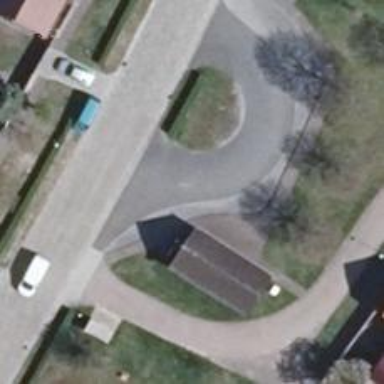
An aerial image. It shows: Public transport stop position.